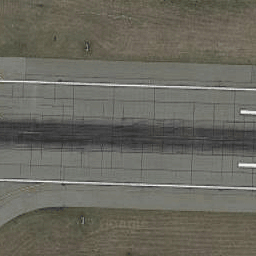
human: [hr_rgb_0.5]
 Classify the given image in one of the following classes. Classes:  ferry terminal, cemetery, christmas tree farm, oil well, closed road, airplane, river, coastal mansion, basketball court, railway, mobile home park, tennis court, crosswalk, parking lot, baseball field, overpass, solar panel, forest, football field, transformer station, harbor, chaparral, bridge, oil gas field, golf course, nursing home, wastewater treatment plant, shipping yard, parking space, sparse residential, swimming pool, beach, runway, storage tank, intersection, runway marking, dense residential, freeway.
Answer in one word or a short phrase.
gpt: runway